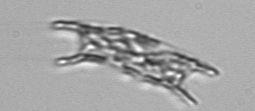
Label: Eucampia